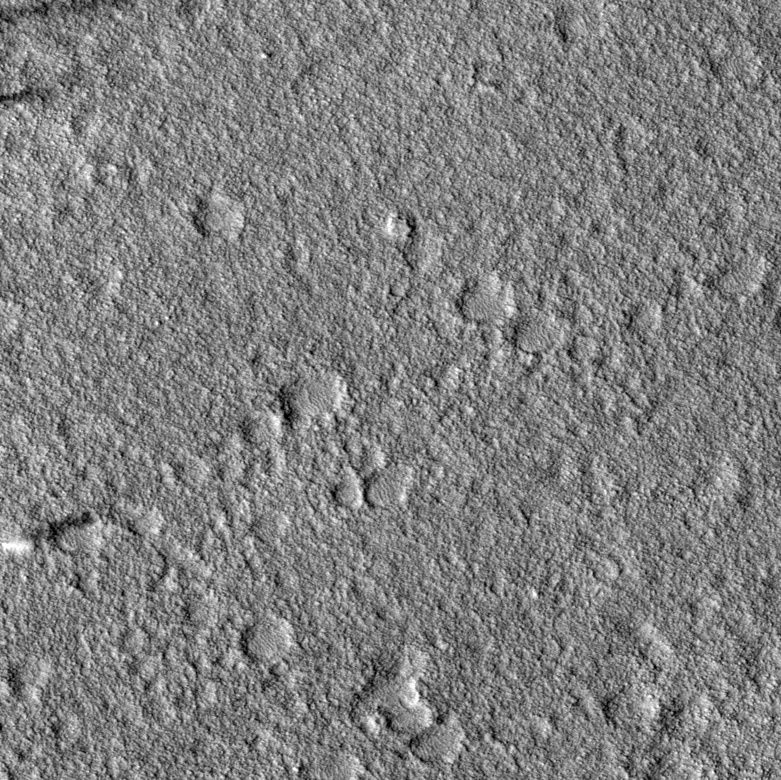
Label: dustdevil